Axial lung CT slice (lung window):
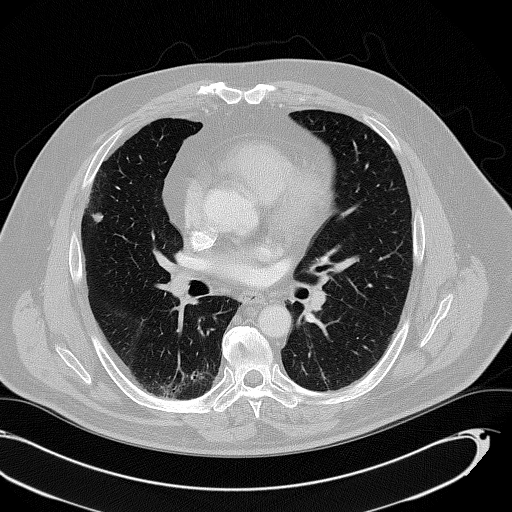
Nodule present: yes
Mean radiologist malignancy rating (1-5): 3